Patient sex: M
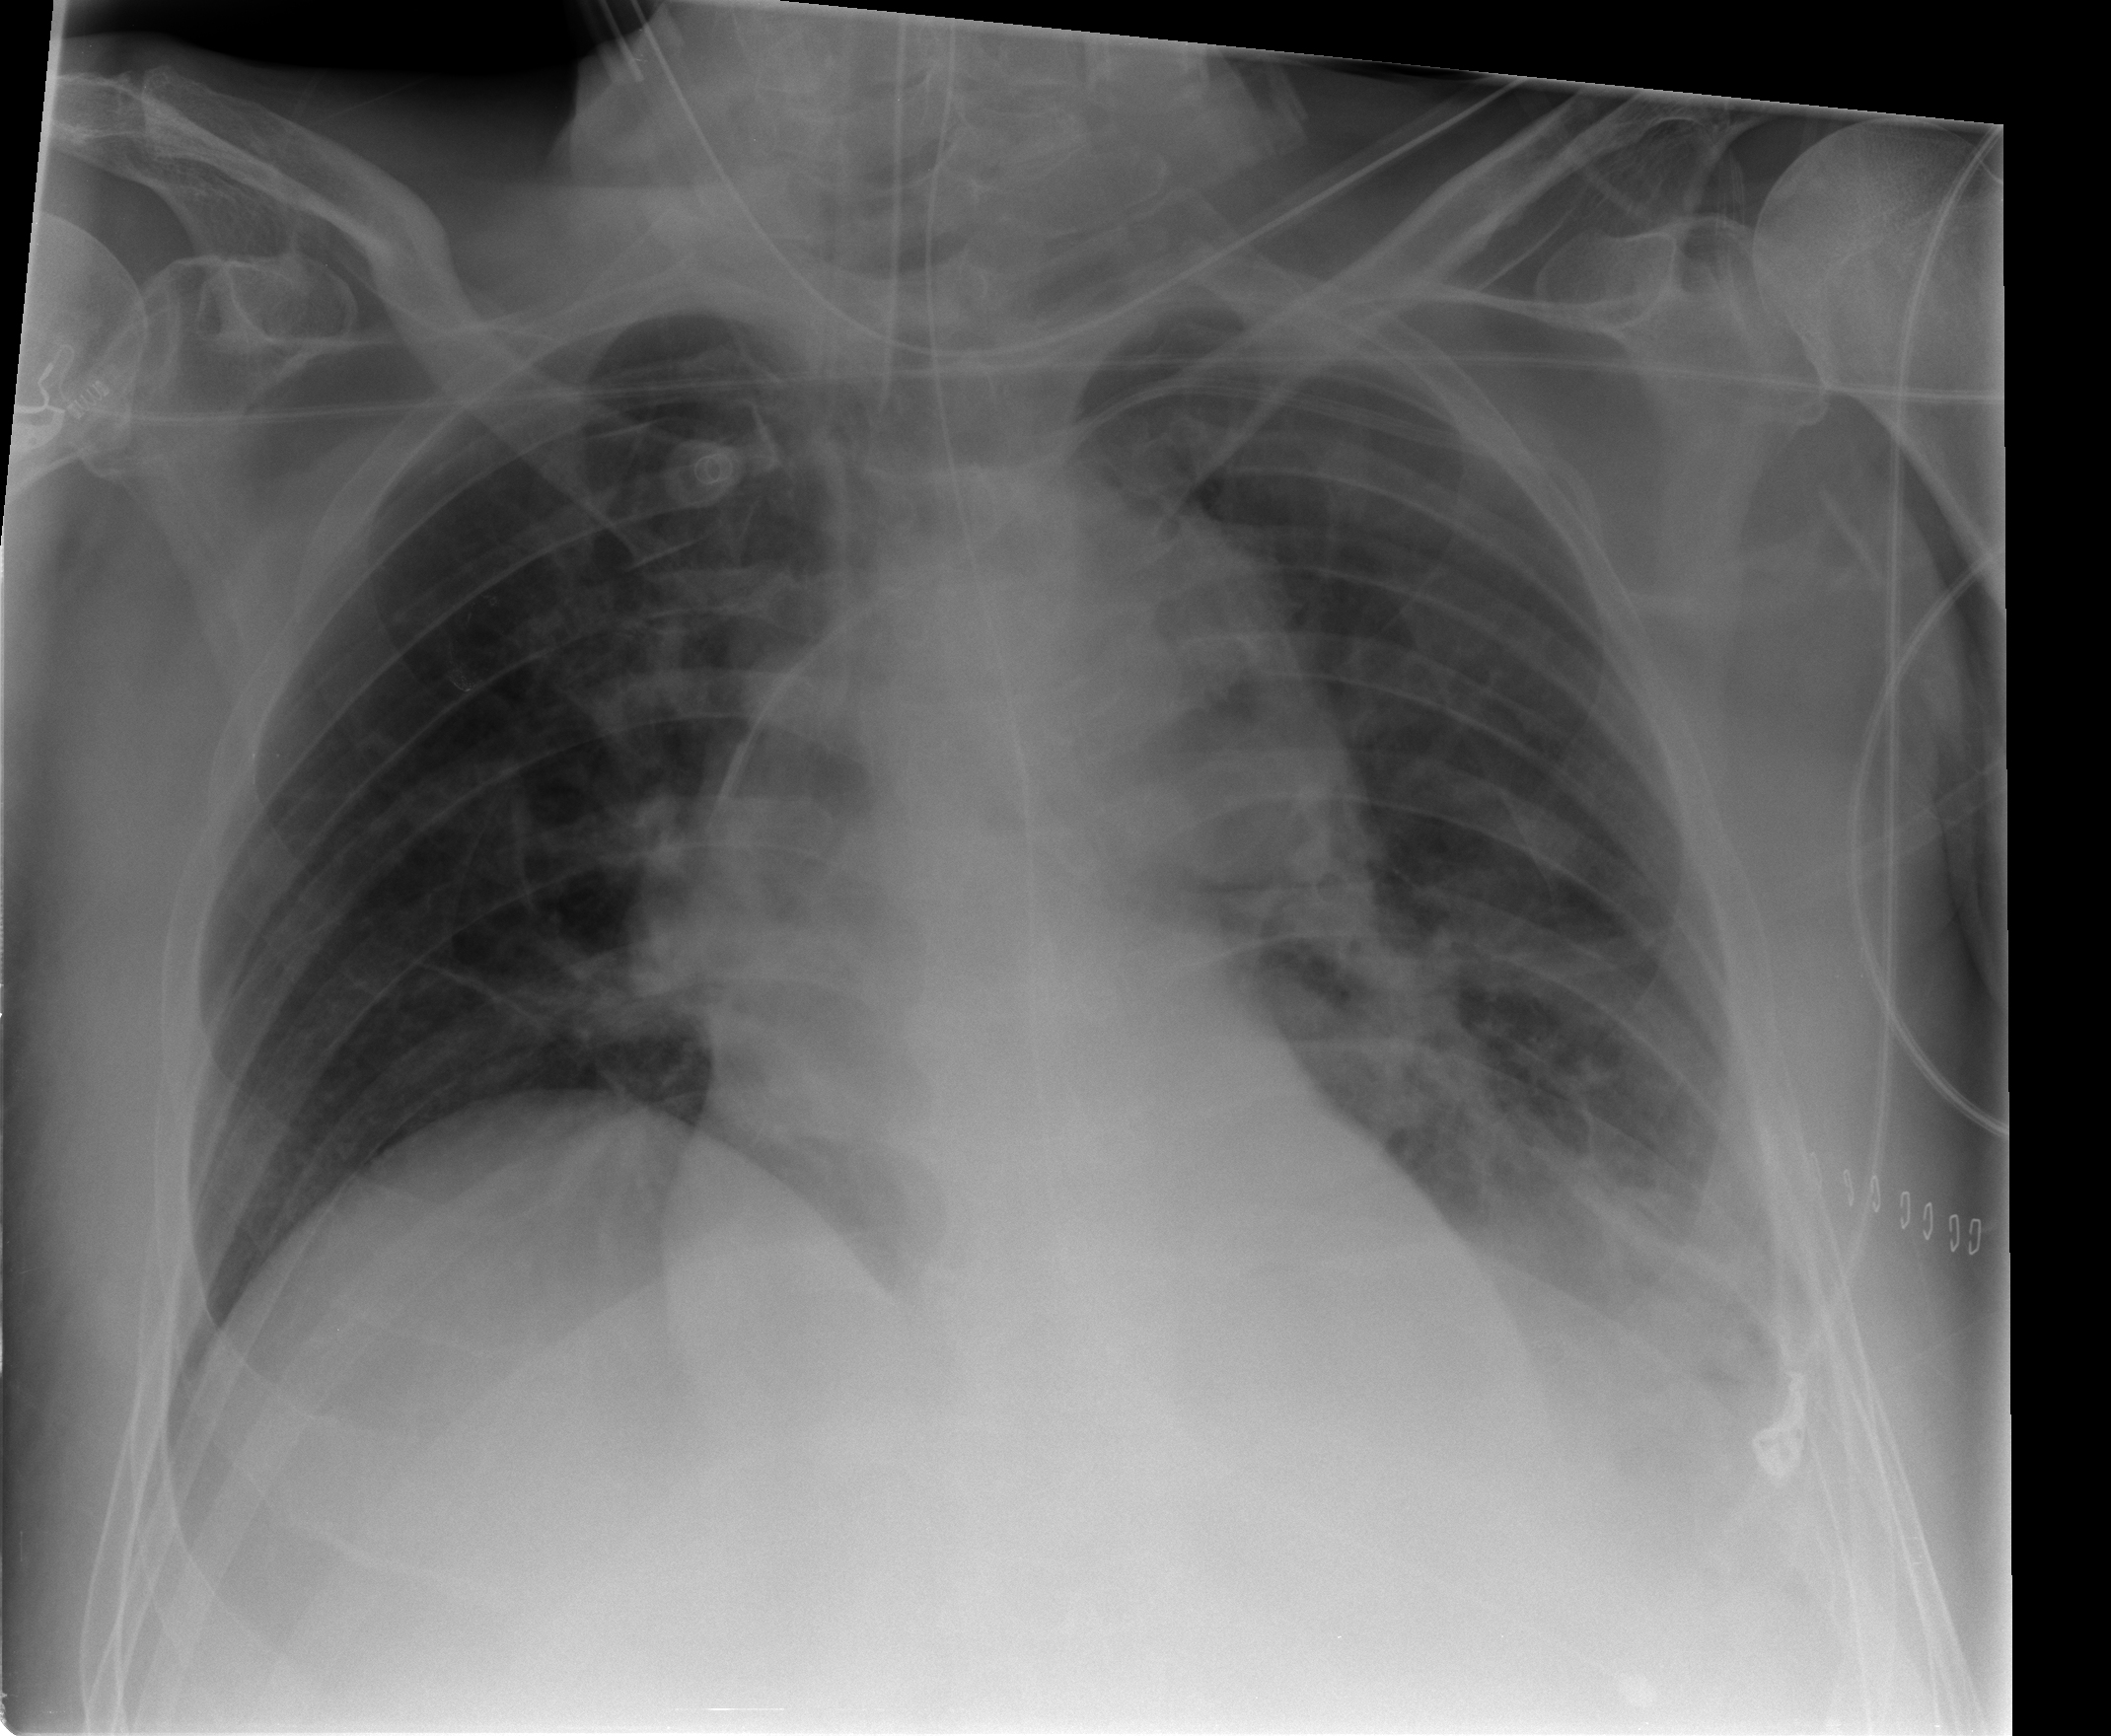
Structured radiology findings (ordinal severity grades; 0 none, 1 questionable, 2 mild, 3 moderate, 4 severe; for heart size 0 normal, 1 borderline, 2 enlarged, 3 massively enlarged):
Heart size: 2
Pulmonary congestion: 0
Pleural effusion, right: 0
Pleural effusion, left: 2
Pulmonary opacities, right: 0
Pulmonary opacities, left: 0
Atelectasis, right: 0
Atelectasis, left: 2